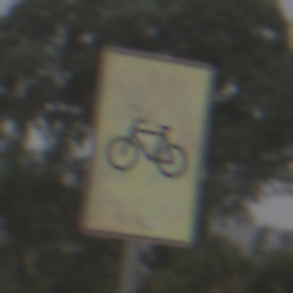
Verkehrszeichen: RadverkehrOhnePfeilsymbol
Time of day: MorningAfternoon
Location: Outdoor (Nature)
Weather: Overcast
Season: NotSpecified
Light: Natural